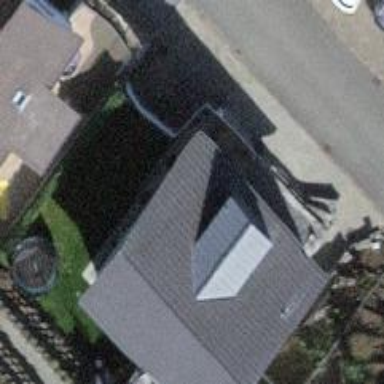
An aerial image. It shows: Simple and straightforward house.